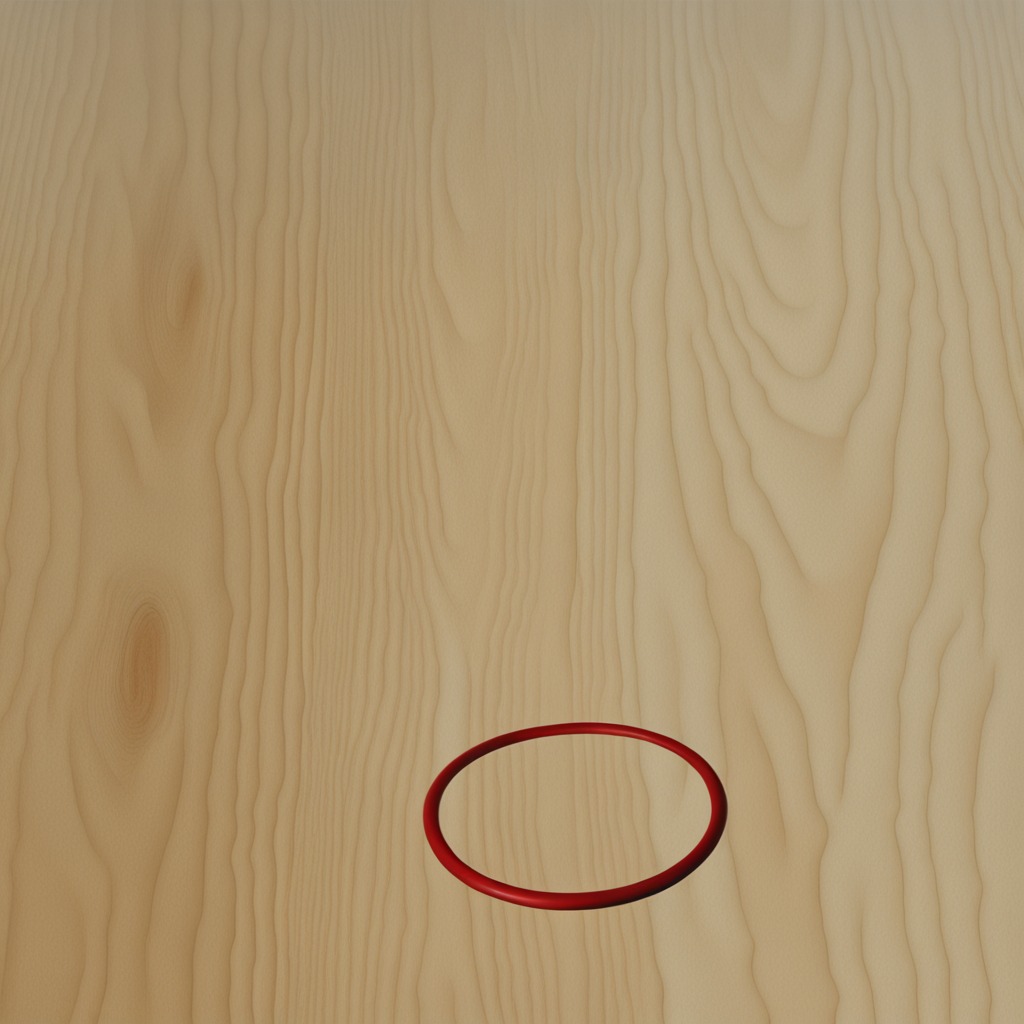
A rubber O-ring lies on a plywood surface in a paint workshop lit by afternoon window light.